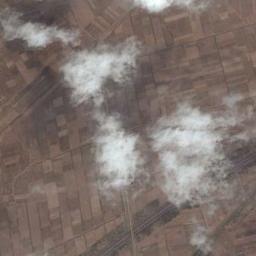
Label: cloud